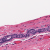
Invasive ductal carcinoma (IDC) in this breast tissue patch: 0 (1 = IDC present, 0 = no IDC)